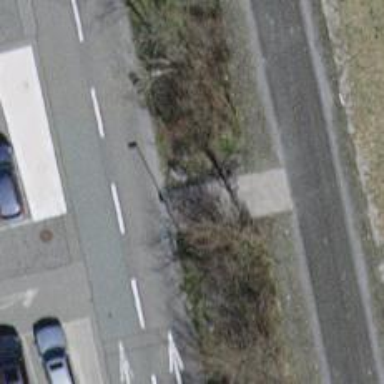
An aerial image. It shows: Bollard.